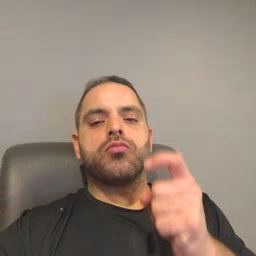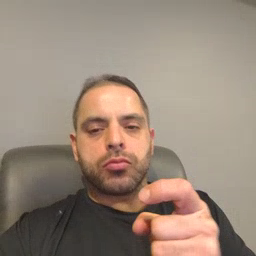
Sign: gift